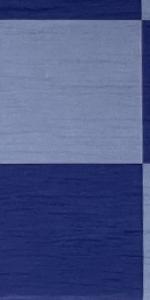
Label: Empty